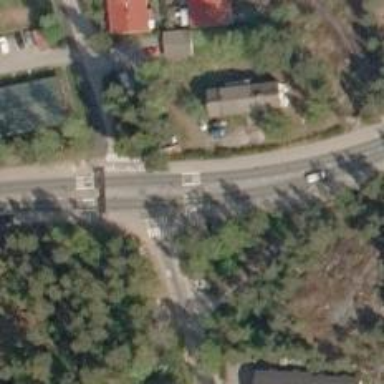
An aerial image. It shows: Crossing on asphalt cycleway.